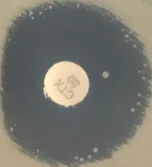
A cefoxitin disk (left) placed adjacent to a cefotaxime disk (right).
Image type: ophthalmic_imaging (oct)